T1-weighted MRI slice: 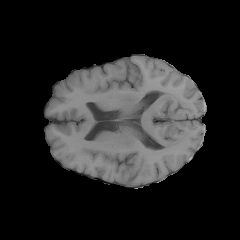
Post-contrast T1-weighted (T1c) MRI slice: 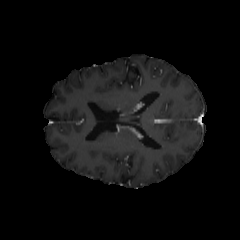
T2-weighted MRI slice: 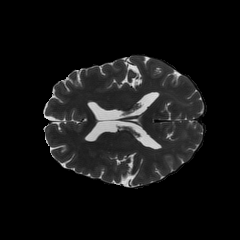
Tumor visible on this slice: no